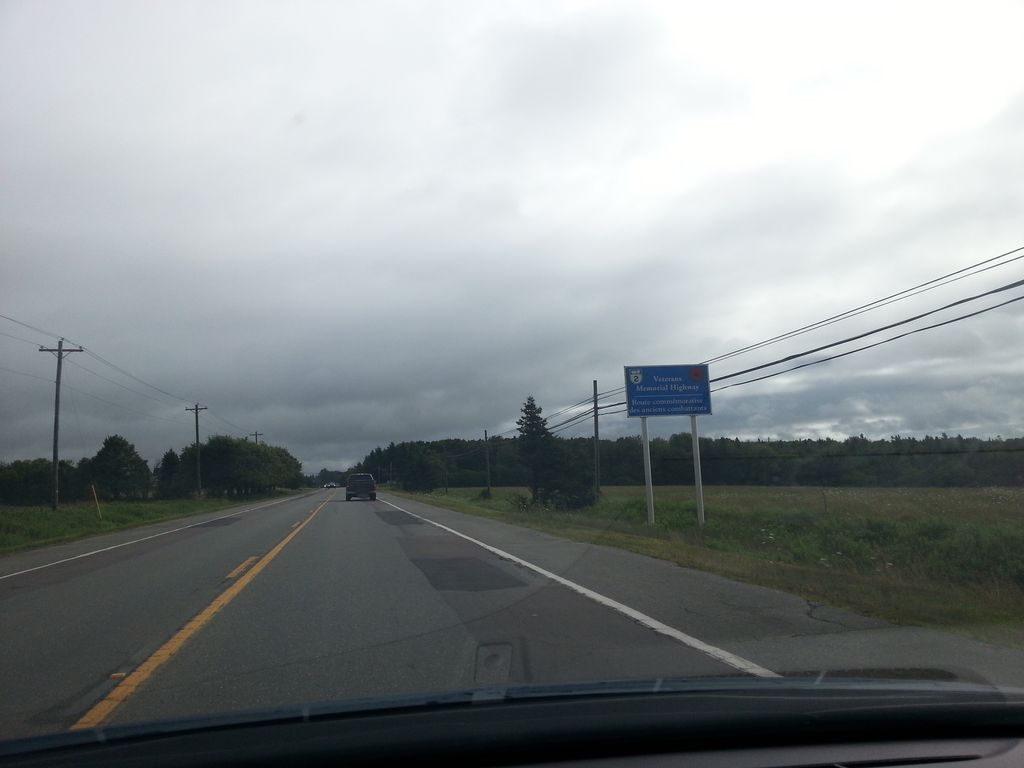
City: charlottetown